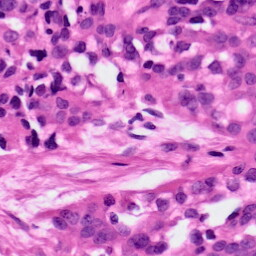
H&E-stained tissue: Ovarian